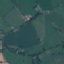
Land use / land cover: Pasture